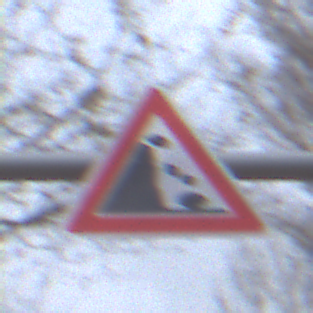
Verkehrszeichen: SteinschlagLinks
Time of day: MorningAfternoon
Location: Outdoor (Nature)
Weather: Overcast
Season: NotSpecified
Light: Natural